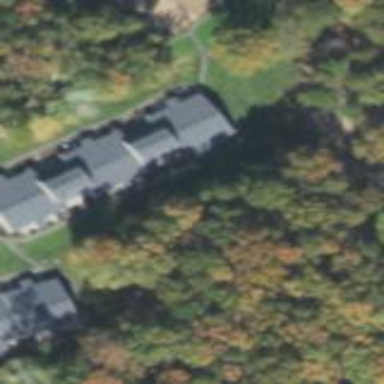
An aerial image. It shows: View of apartment building.